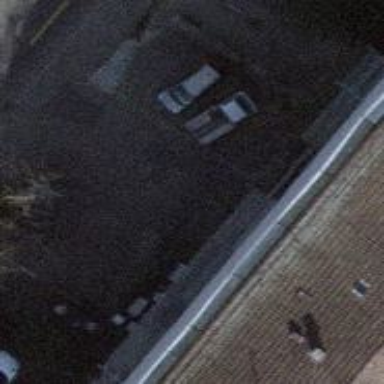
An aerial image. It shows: Street side parking area.